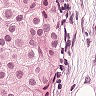
Metastatic tissue present: yes